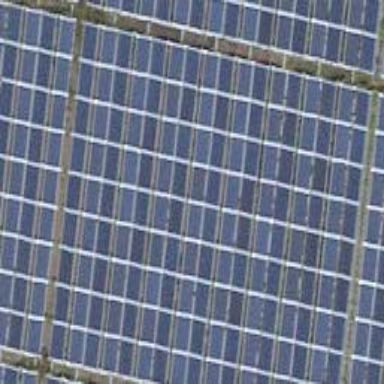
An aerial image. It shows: Solar power generator.